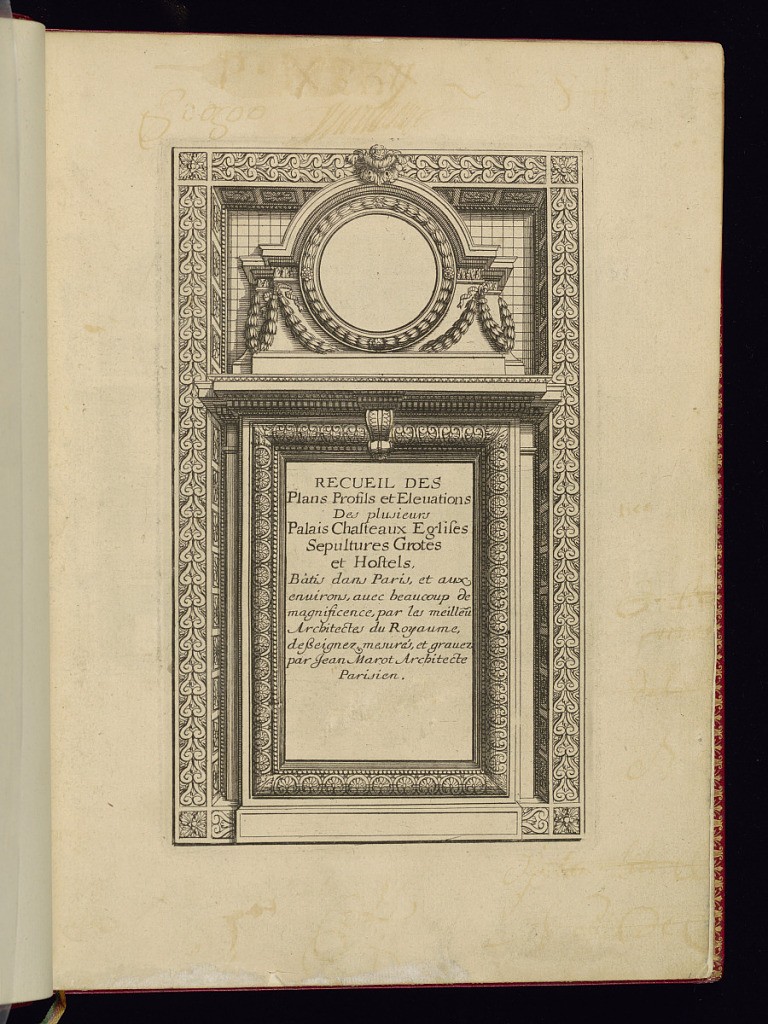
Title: Title Page
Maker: Jean Marot, French, 1619 - 1679
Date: ca.1635–ca.1660
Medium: Etching on laid paper
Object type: Print
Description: Title page for a series of architectural prints. Title lettered within a molded frame, possibly a door frame with a molded outer frame and overdoor cartouche above. The molding features c-scrolls, rosettes, leaf motifs, a roundel, fleurons, and a festoon of leaves. The margins are inscribed with red ink or wash.